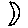
Label: moon